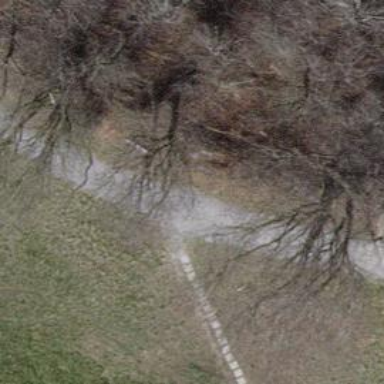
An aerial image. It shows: Bench for seating.